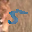
Label: 5